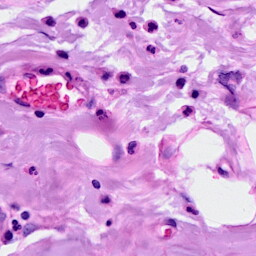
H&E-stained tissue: Breast